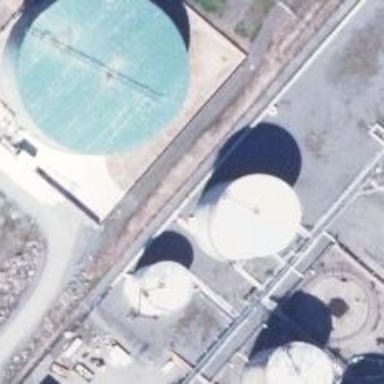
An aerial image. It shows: Building with storage tank.